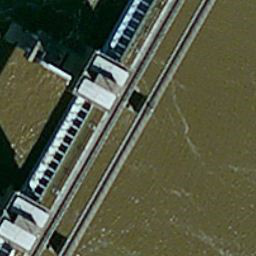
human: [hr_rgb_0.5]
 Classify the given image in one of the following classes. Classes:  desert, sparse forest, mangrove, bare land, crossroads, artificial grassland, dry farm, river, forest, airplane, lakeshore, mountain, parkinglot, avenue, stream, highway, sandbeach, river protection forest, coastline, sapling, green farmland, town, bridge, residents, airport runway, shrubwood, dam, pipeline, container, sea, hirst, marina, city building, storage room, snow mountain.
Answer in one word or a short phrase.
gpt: dam